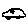
Label: car